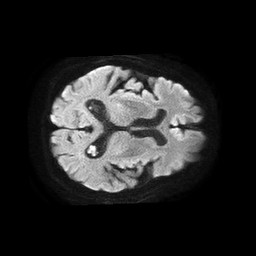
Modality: TRACE
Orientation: axial
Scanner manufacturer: philips
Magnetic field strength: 1.5 T
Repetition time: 4.6 s
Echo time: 0.08941 s